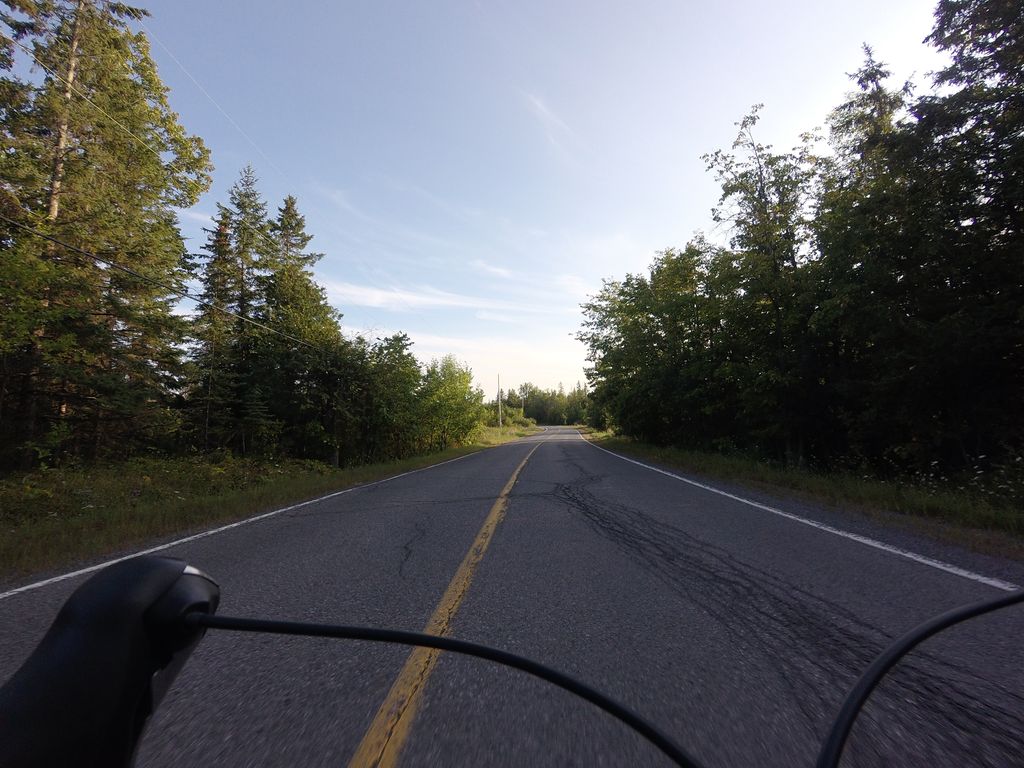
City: ottawa-gatineau